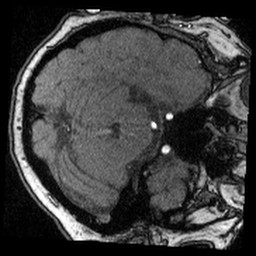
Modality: angio
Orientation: axial
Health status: ill
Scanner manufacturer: siemens
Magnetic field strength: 1.5 T
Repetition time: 0.04 s
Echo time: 0.00709 s